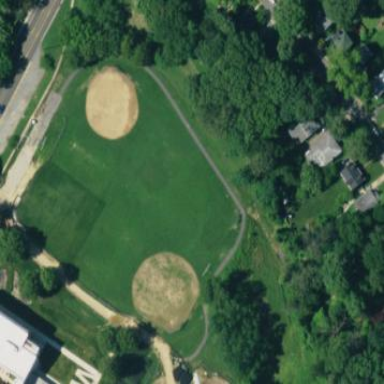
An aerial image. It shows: Grass pitch designed for American football and baseball sports activities.